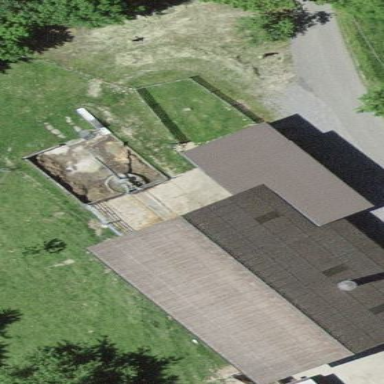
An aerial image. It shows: Shed.